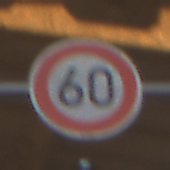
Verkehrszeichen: Geschwindigkeit60
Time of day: SunriseSunset
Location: Roofed (Suburban)
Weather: Clear
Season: NotSpecified
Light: Natural